Field crop: tomato
Growth stage: 1
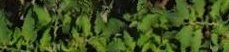
Species: tomato